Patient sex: F
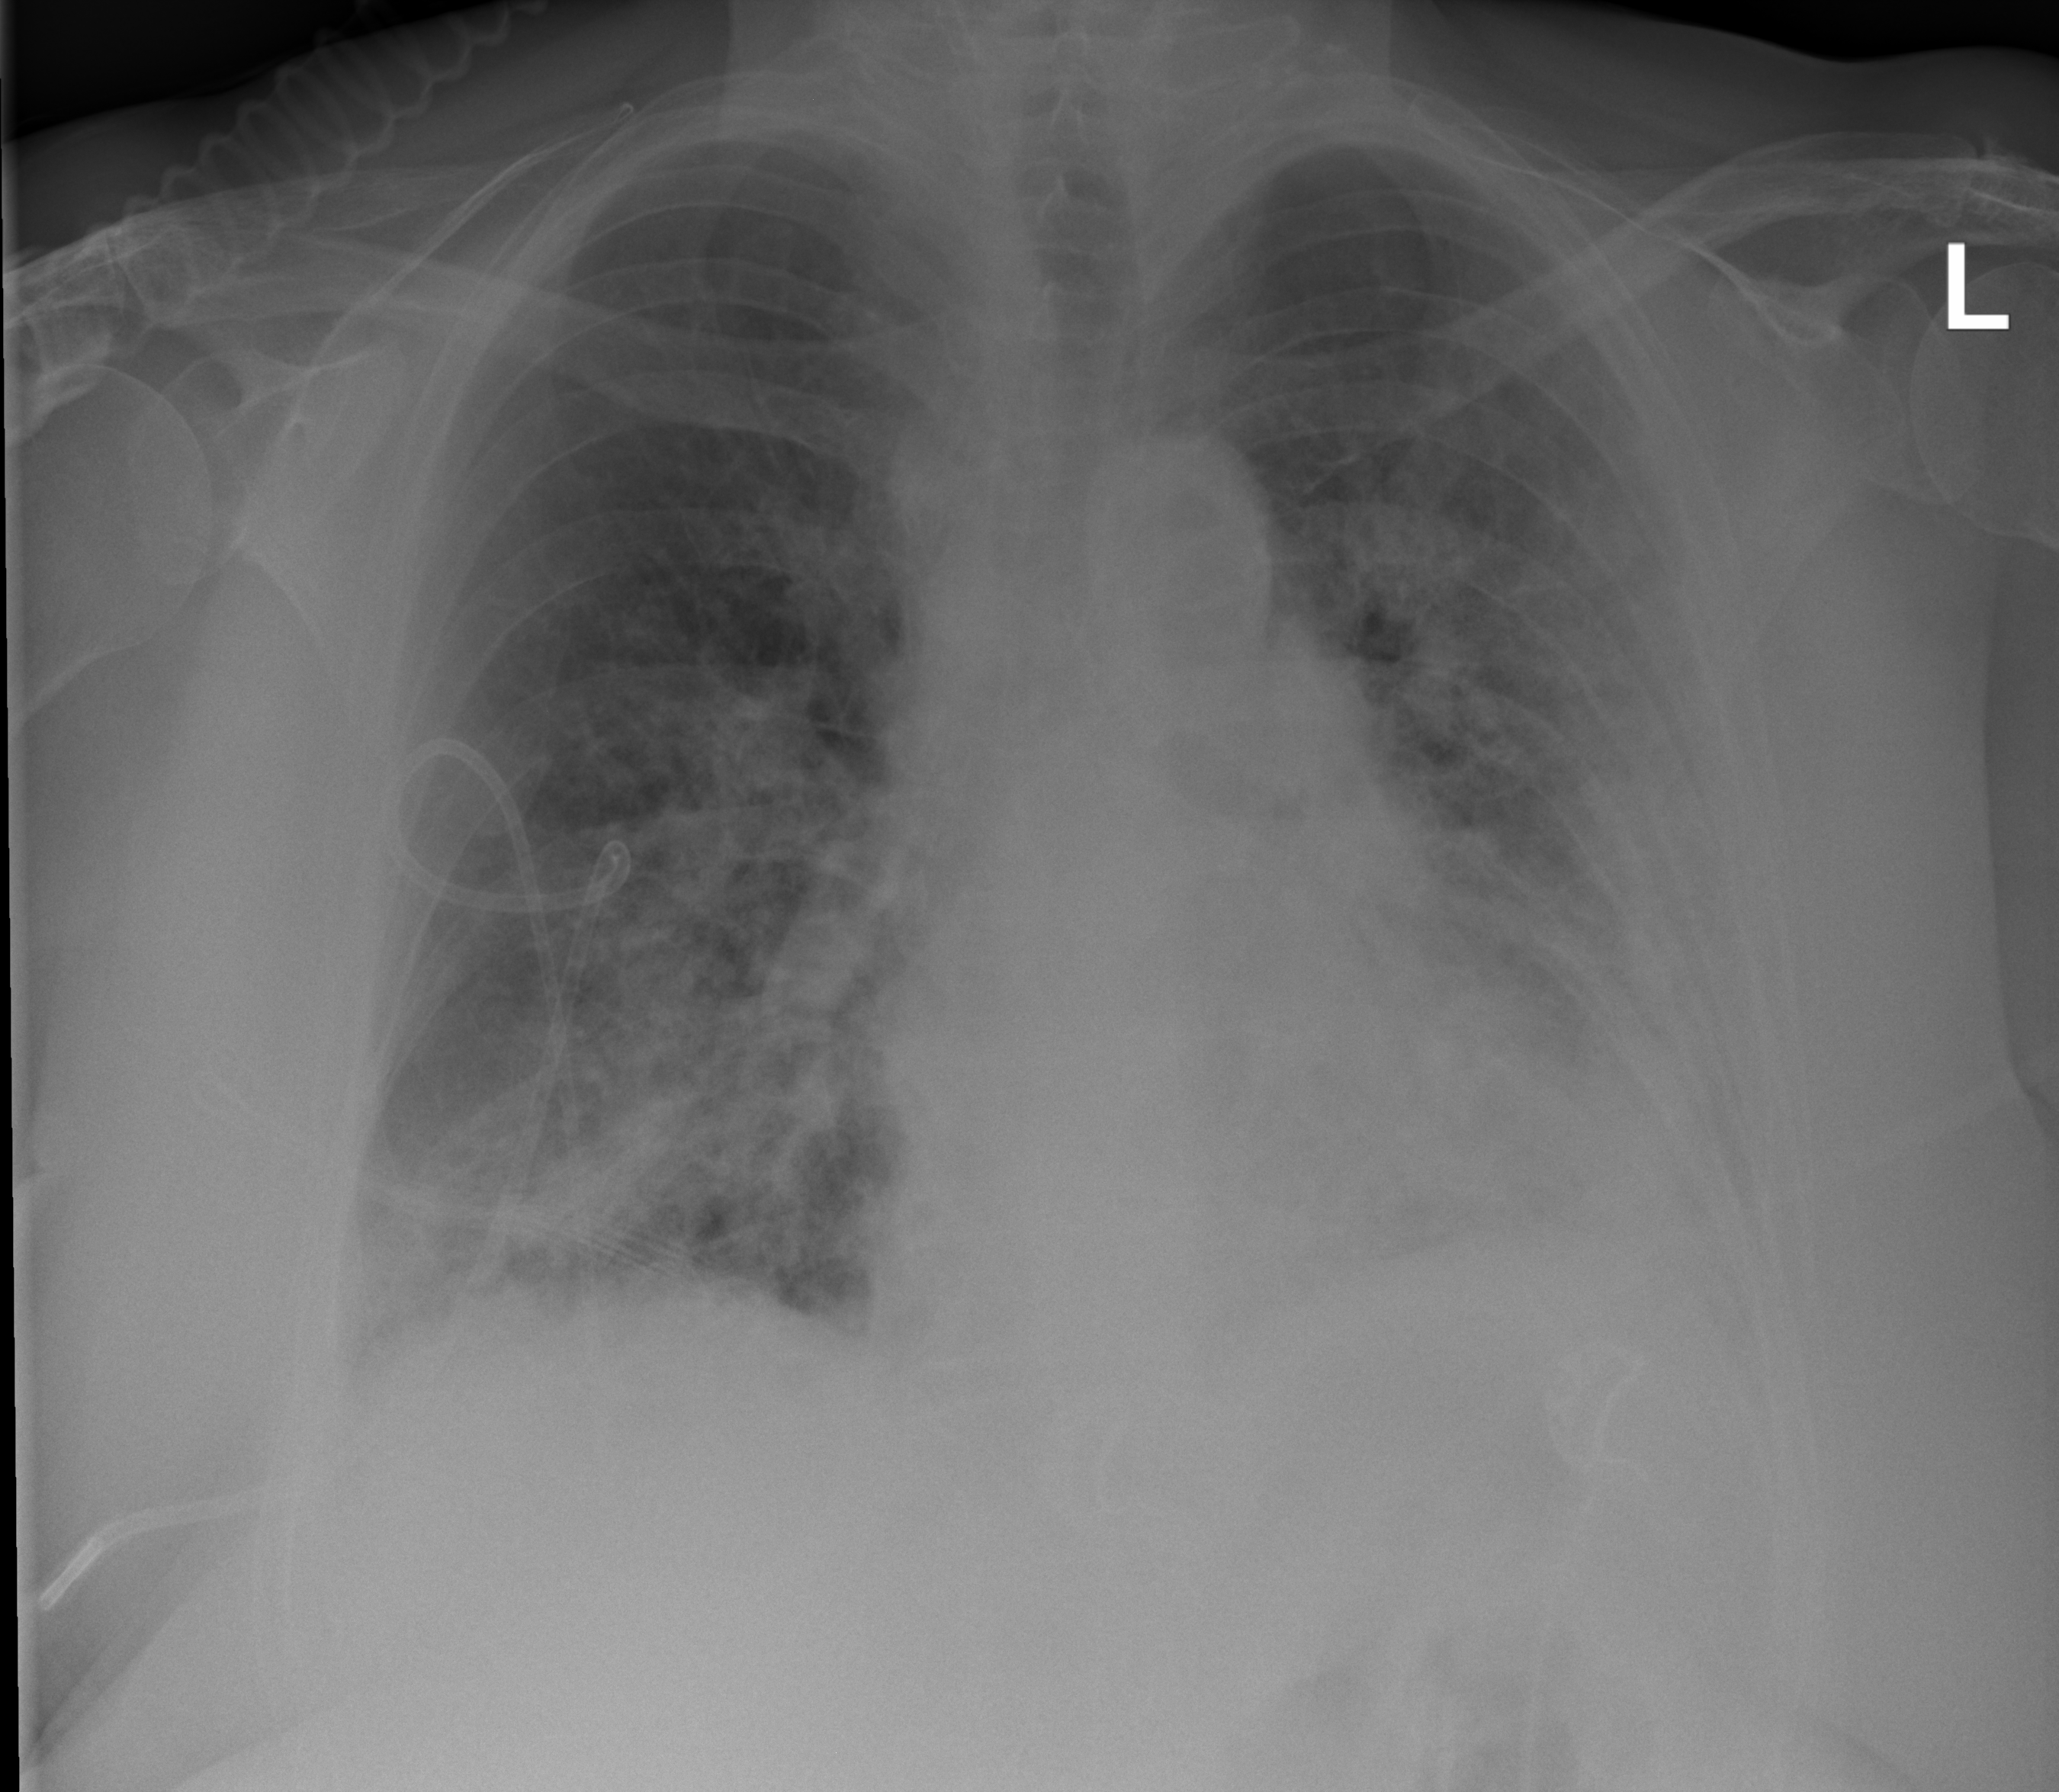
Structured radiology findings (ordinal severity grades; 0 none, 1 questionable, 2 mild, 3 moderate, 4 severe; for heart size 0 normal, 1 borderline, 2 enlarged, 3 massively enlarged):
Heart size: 1
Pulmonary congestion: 0
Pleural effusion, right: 1
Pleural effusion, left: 2
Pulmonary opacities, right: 3
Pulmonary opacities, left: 4
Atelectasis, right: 2
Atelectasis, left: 2